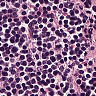
Metastatic tissue present: no